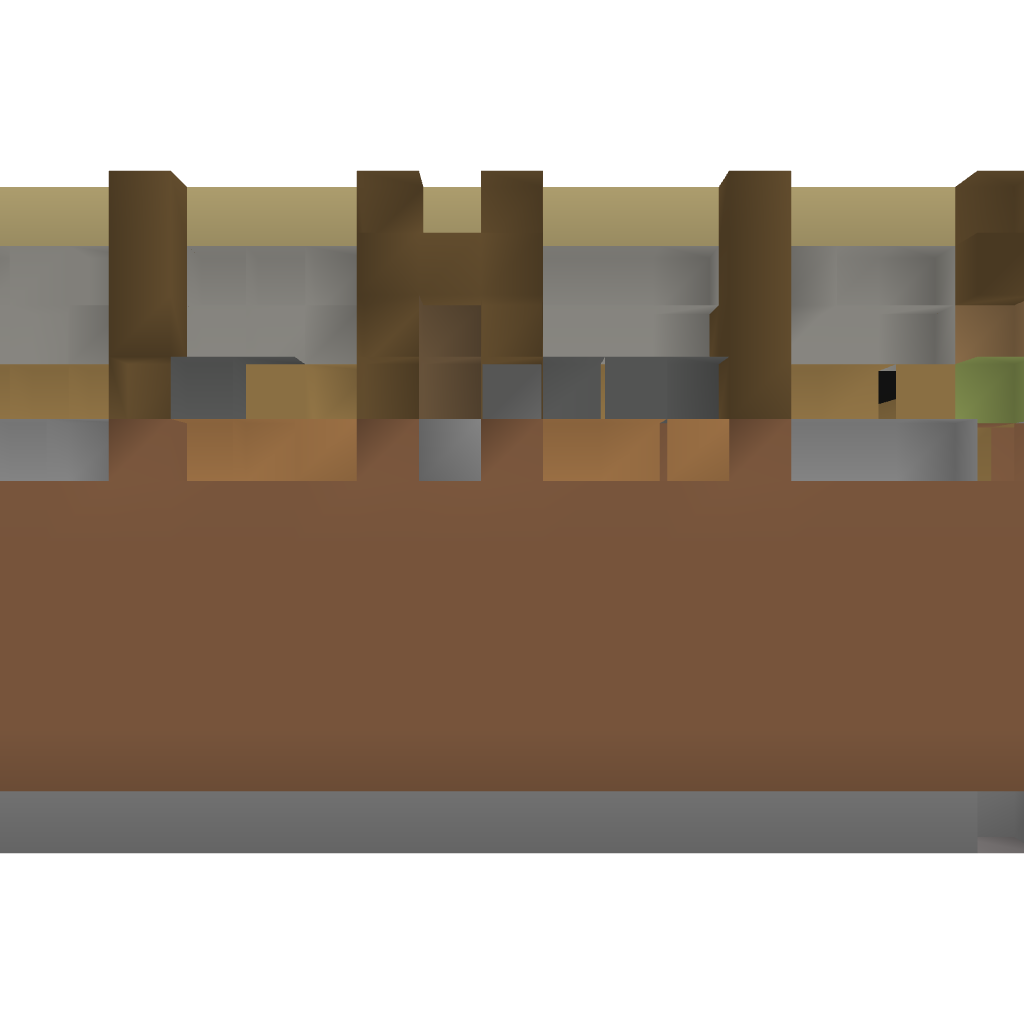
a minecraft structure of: Small house